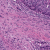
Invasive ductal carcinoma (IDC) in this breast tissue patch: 1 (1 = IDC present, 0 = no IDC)